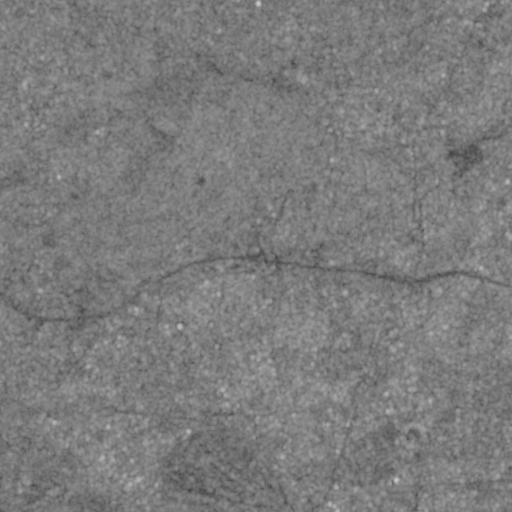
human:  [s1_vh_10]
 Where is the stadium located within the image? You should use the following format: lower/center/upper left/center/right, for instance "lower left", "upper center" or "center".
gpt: The stadium is located in the lower right of the image.
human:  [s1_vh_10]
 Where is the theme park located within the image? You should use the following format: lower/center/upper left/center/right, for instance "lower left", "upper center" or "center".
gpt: The theme park is located in the lower right of the image.
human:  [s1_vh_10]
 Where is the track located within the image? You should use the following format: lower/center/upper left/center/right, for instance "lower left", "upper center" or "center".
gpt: The track is located in the lower left of the image.
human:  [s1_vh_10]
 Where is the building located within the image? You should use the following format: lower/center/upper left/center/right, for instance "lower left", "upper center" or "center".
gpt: There is no building in the image.

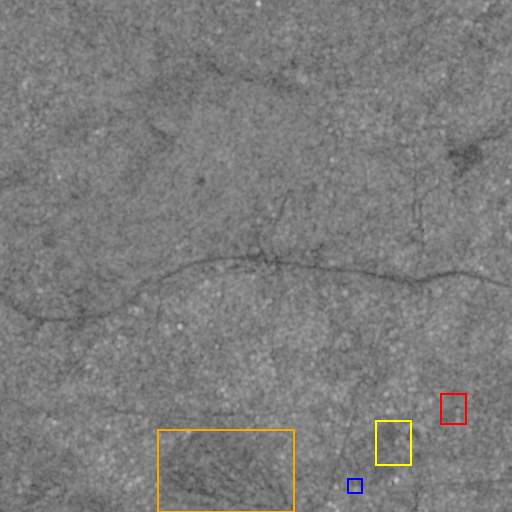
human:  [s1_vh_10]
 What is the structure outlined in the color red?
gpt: The structure outlined in red is a crop field.
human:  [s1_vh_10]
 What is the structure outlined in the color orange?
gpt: The structure outlined in orange is a park.
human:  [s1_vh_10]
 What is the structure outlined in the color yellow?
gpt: The structure outlined in yellow is a stadium.
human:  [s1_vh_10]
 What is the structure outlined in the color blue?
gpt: The structure outlined in blue is a theme park.
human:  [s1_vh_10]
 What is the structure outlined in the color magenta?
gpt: There is no magenta outline.